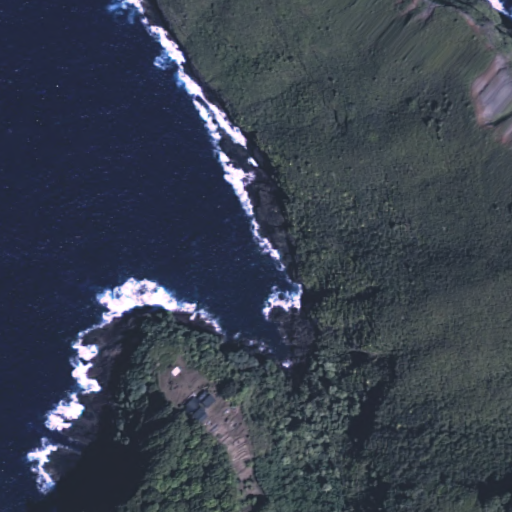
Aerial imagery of cape in Hawaii named Keawanui containing only unknown